Question: I'm using 'storyboard' to create a grouped 'UITableView'. Within the table I have several different cells setup with the 'right detail' style. I have also added IBOutlets to the 'UILabels' on the right of these cells, however when someone presses the cell there's no way of editing them.
Here is what the cells look like:

I need a way of allowing the user to edit the value on the right when they press the row in the table (similar to that of the 'Contacts' application on iPhone when you edit phone numbers etc.).
Please can someone help me?
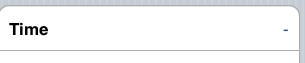
Answer: A 'UILabel' object does not support user editing. If you need a text field that the user can edit using the keyboard, you need to use a 'UITextField' or a 'UITextView'.